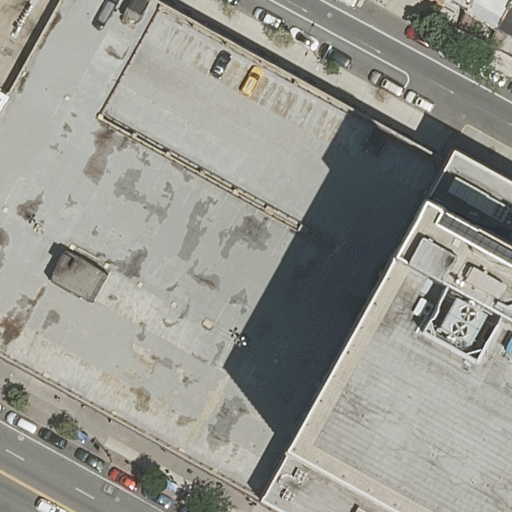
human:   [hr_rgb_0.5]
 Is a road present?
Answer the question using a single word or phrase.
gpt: yes

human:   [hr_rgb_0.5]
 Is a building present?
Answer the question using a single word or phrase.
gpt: yes

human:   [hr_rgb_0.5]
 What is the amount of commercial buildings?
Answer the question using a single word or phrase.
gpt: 0

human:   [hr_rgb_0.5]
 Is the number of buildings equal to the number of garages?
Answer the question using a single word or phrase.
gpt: no

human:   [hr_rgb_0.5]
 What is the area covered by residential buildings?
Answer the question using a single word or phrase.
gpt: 4075m2

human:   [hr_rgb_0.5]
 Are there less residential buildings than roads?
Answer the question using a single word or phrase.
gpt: no

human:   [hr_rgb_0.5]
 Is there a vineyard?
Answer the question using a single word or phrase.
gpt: no

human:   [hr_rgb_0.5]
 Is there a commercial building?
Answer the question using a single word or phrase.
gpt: no

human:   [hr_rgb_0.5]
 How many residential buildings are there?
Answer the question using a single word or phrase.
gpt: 6

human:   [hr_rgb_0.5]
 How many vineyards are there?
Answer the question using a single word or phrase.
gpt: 0

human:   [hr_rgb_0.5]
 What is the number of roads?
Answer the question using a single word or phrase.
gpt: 2

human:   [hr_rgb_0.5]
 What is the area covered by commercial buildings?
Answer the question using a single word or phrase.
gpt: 0m2

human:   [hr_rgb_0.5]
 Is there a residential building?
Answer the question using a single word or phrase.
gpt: yes

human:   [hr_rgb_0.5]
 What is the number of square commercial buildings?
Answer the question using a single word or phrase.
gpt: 0

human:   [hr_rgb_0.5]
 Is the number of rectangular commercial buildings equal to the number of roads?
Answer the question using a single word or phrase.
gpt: no

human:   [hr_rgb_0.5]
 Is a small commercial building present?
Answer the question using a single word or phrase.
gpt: no

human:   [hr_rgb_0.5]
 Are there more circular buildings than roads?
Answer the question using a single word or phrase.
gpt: no

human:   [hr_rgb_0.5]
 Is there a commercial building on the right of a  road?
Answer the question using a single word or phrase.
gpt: no

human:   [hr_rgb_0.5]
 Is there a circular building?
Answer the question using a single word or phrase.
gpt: no

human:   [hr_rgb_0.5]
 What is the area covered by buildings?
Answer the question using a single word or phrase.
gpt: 4075m2

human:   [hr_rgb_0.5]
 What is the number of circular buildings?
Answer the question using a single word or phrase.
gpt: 0

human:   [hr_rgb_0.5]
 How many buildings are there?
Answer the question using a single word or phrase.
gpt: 6

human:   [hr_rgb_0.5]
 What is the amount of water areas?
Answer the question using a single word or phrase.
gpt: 0

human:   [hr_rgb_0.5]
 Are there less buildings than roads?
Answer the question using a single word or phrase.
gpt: no

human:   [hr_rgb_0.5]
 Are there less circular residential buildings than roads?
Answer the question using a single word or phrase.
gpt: yes

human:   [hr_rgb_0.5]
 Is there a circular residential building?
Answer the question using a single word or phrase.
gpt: no

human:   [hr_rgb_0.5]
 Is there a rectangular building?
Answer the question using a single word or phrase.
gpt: yes

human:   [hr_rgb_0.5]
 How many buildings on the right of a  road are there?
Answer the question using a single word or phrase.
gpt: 4

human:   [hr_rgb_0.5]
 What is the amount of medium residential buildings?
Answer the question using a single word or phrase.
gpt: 2

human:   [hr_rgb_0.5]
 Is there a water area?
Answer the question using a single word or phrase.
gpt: no

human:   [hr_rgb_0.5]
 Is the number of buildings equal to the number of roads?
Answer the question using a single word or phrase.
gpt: no

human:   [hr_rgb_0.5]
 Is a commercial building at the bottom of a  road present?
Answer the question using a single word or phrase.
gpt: no

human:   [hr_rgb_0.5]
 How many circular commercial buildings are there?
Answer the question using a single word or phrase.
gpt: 0

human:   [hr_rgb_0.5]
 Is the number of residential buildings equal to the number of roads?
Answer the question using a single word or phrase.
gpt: no

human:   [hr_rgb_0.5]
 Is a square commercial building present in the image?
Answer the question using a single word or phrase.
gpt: no

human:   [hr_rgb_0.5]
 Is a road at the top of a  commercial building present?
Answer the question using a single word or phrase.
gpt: no

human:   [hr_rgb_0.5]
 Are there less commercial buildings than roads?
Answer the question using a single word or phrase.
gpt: yes

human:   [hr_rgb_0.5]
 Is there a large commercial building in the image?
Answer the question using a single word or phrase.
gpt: no

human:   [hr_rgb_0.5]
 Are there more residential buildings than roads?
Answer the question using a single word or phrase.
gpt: yes

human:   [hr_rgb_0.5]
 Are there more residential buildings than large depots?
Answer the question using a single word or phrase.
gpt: yes

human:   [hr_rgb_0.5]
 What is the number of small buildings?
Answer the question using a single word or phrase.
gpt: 2

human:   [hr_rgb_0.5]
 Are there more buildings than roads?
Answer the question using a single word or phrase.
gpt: yes

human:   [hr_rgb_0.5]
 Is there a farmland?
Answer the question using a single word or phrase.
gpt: no

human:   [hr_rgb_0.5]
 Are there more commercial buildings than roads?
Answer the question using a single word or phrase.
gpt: no

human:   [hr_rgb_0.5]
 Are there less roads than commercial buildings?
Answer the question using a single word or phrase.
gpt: no

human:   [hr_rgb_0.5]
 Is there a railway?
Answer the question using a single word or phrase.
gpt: no

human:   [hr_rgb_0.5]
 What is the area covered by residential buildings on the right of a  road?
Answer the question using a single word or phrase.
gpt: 2002m2

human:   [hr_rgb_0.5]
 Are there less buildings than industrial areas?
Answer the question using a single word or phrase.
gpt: no

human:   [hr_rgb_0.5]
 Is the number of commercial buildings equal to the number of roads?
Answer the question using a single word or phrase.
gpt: no

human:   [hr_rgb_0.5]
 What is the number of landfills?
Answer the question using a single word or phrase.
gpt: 0

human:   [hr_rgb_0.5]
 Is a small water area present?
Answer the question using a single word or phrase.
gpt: no

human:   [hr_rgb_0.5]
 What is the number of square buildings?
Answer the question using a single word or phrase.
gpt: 0

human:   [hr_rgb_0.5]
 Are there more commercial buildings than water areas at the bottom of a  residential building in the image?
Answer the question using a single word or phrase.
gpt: no

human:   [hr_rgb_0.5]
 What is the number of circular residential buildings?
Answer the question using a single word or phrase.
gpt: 0

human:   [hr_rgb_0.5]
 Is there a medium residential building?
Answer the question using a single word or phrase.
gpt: yes

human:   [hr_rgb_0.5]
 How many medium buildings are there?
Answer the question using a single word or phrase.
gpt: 2

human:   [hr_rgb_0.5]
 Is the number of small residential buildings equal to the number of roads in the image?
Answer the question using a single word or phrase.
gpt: yes

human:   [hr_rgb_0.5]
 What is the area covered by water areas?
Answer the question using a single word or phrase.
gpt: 0m2

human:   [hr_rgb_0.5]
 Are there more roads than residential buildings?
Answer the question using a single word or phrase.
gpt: no

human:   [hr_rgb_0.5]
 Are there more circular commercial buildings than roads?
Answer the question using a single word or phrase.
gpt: no

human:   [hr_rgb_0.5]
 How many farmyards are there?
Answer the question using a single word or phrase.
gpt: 0

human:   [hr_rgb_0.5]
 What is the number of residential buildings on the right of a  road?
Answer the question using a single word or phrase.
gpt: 4

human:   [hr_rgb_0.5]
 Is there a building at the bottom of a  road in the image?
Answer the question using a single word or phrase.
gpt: yes

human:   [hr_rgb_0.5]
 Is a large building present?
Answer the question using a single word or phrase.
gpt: yes